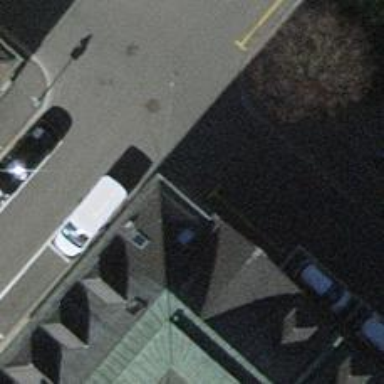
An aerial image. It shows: Kerb barrier.